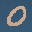
Label: 0